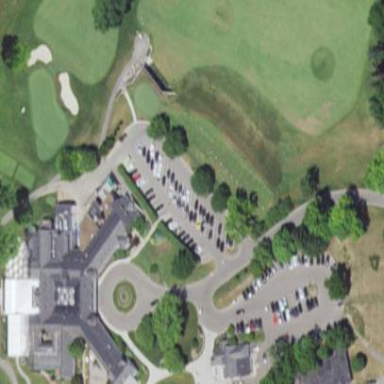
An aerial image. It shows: Grass area designated as golf tee.